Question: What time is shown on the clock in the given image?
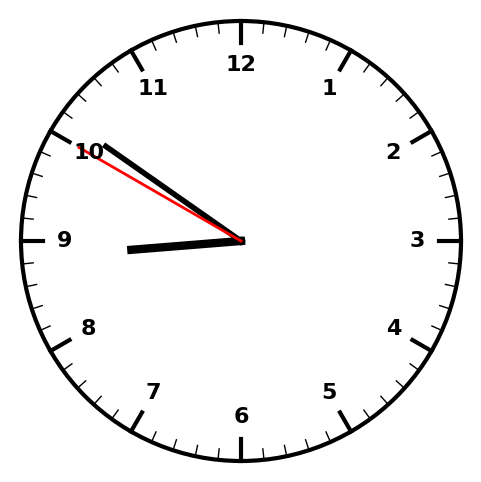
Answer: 08:50:50